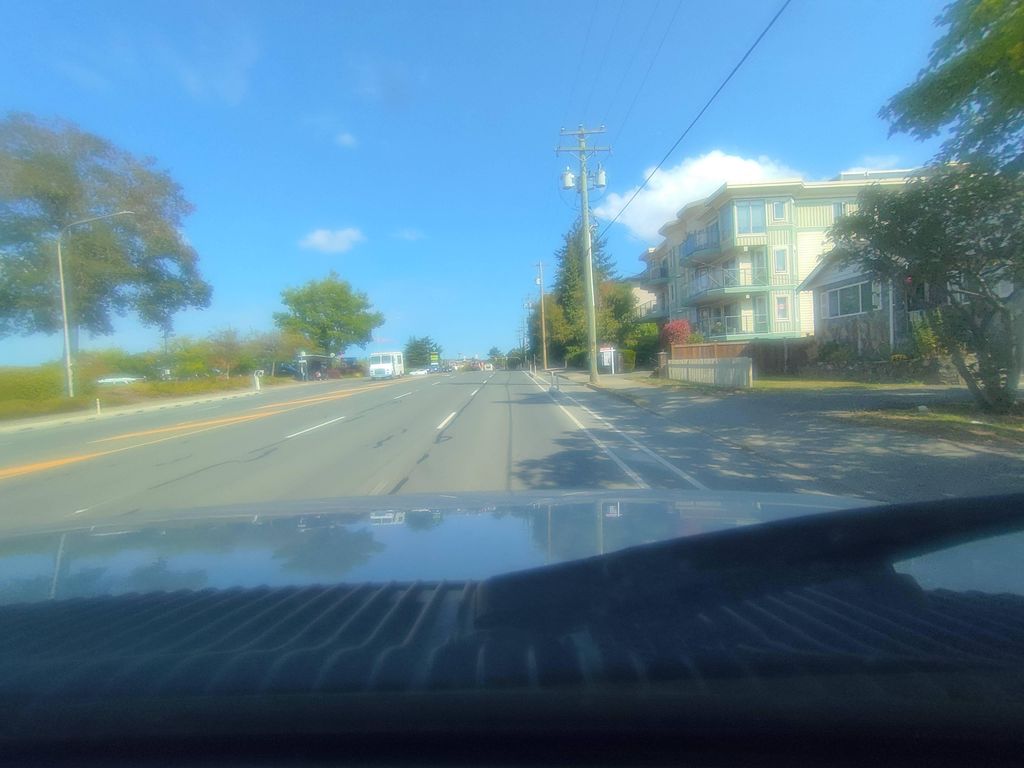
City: victoria